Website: macys
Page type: payment
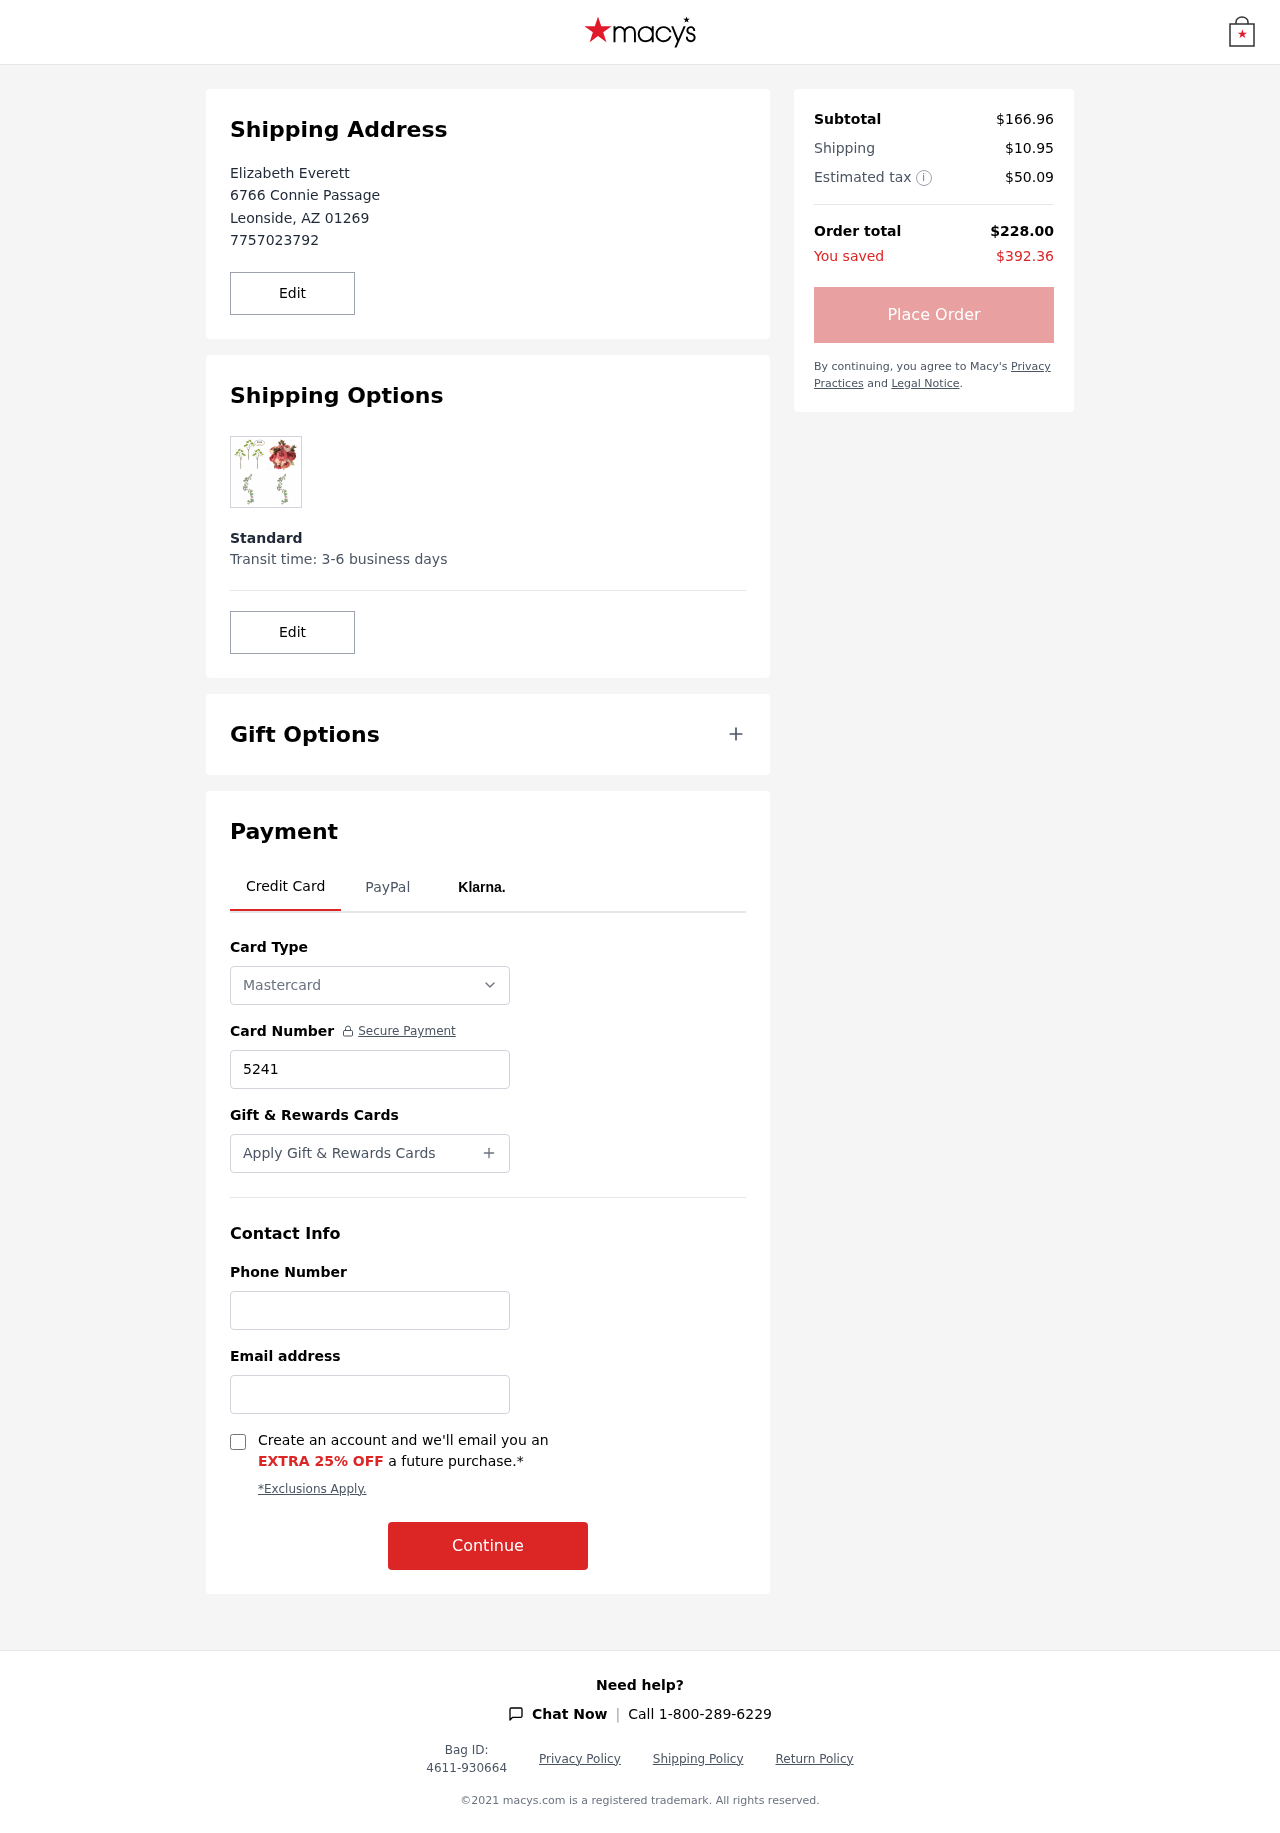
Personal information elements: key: PII_CARD_NUMBER
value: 5241 2179 4763 2483
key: PII_CARD_TYPE
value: Mastercard
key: PII_CITY
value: Leonside
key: PII_EMAIL
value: elizabeth_everett@hotmail.com
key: PII_FULLNAME
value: Elizabeth Everett
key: PII_PHONE
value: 7757023792
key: PII_PHONE_ALT
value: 8617914617
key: PII_POSTCODE
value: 01269
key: PII_STATE_ABBR
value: AZ
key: PII_STREET
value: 6766 Connie Passage
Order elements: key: ORDER_SUBTOTAL
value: $166.96
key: ORDER_SHIPPING_COST
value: $10.95
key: ORDER_TAX
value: $50.09
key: ORDER_TOTAL
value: $228.00
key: ORDER_SAVINGS
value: $392.36